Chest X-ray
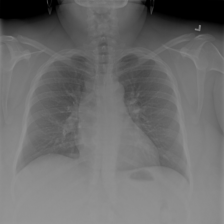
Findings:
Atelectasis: negative
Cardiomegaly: negative
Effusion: negative
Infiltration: positive
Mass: negative
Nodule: negative
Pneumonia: negative
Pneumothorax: negative
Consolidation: negative
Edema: negative
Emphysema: negative
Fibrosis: negative
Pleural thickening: negative
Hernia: negative